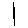
Label: line